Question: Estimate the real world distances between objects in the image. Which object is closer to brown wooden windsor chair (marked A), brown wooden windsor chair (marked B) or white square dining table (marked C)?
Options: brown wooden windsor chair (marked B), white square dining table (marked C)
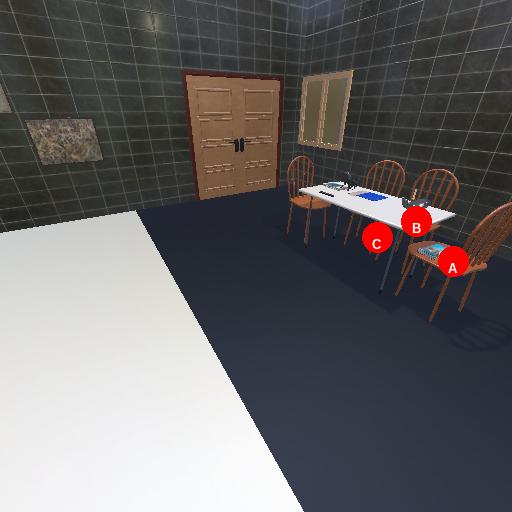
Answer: brown wooden windsor chair (marked B)